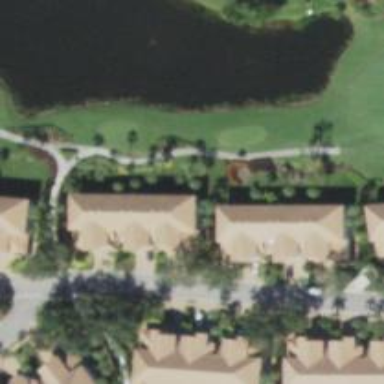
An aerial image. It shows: Pathway for golfing.